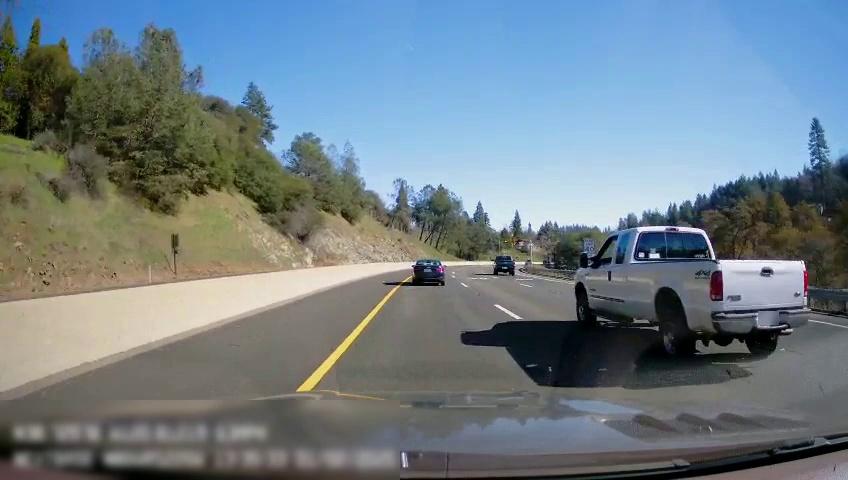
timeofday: Day
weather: Sunny
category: Drivable Space
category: Vehicles | Car
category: Vehicles | Truck
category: Vehicles | Truck
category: Vehicles | SUV
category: Lanes | Current Lane
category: Lanes | Current Lane
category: Lanes | Alternate Lane
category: Lanes | Alternate Lane